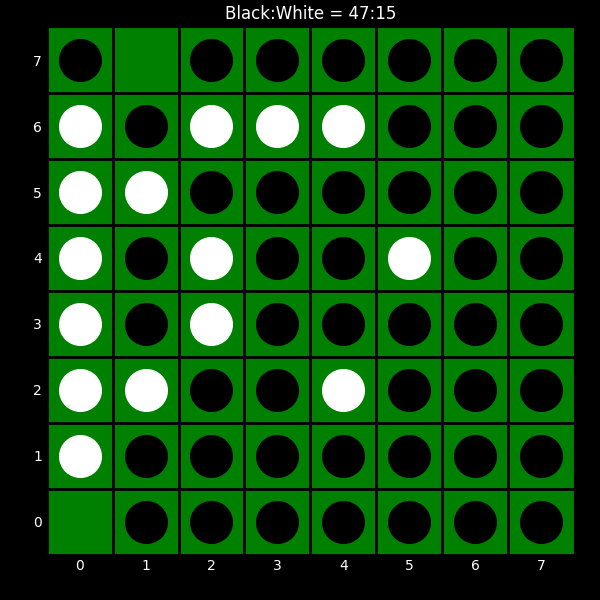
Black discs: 47
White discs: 15